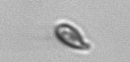
Label: Cryptophyta